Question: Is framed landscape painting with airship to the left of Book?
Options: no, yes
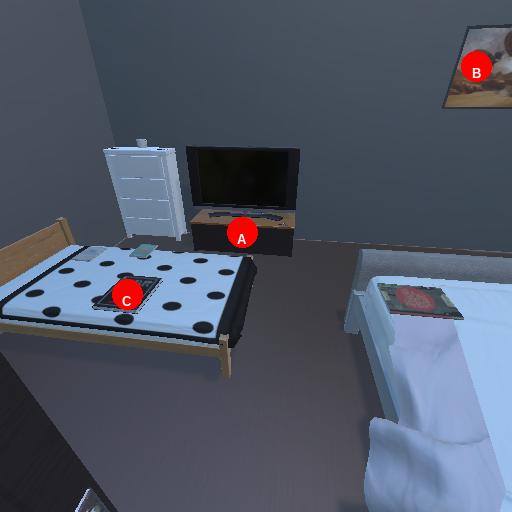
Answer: no